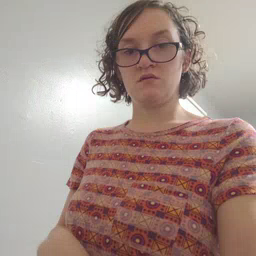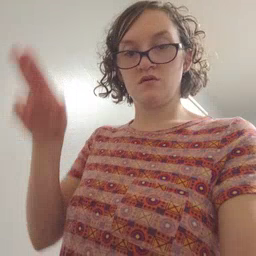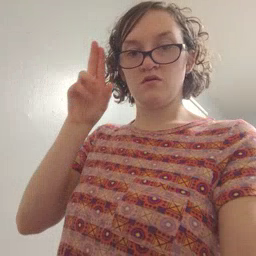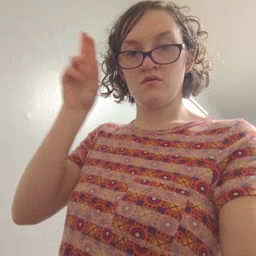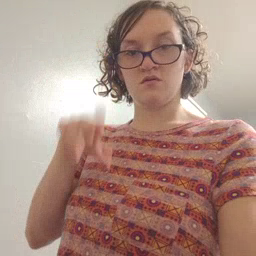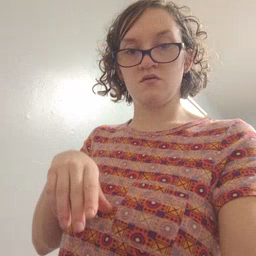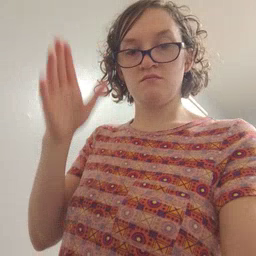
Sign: uncle